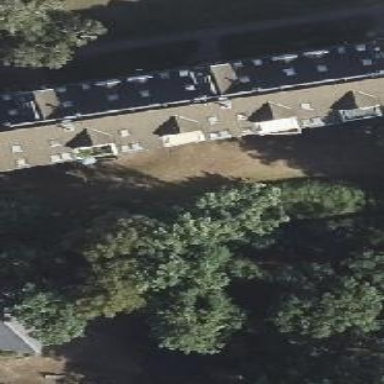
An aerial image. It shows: Image showing building with apartments.